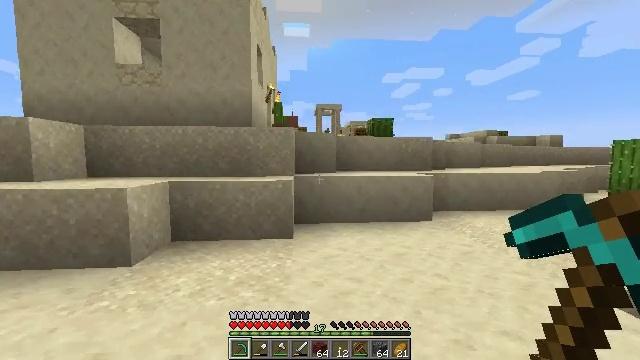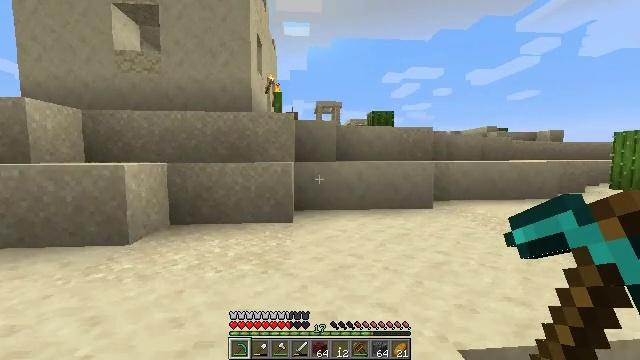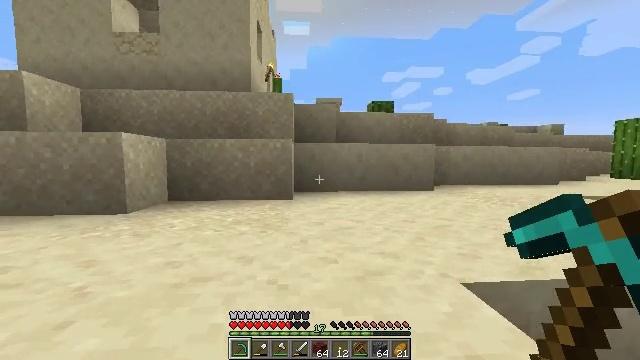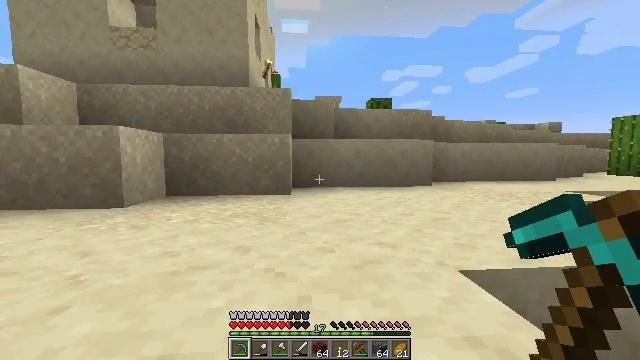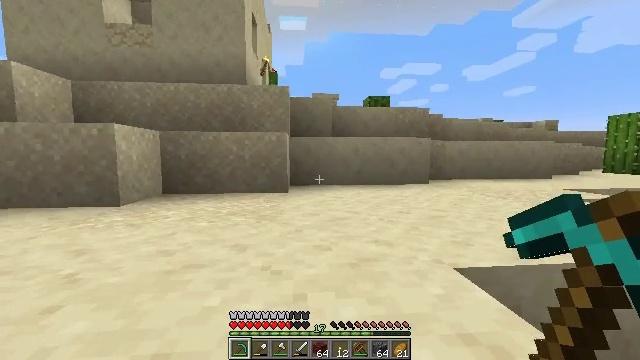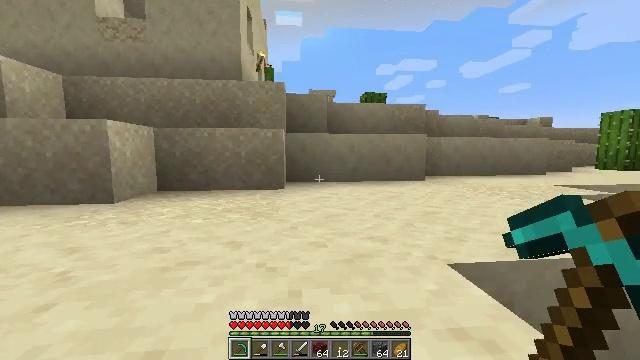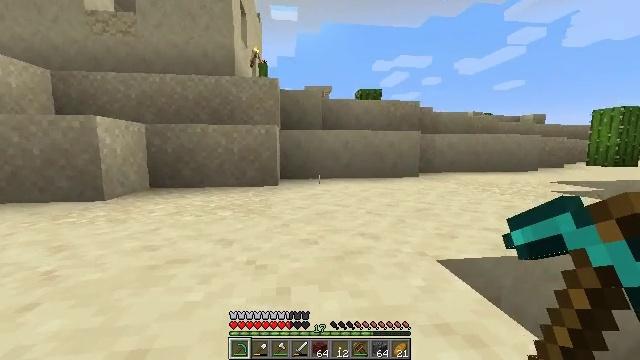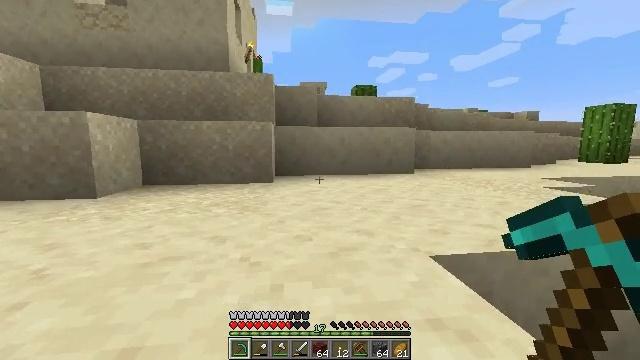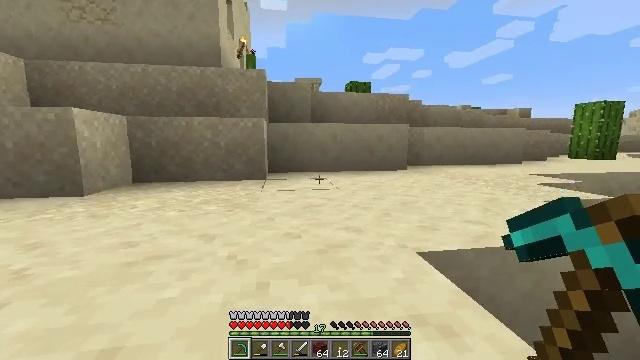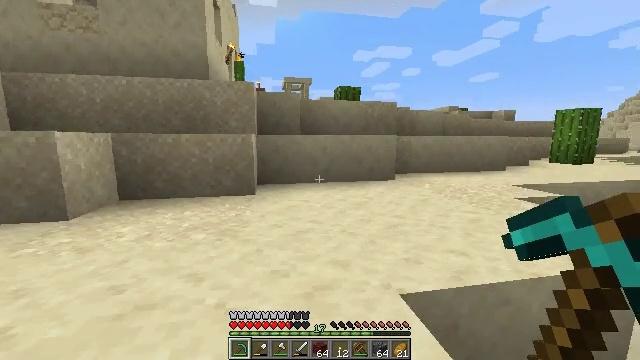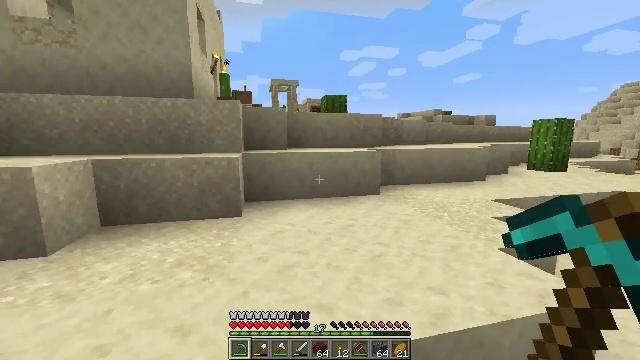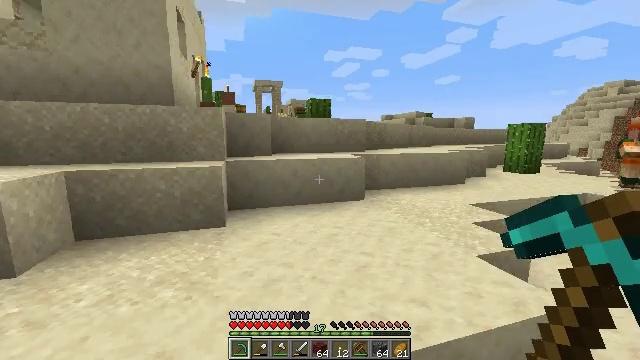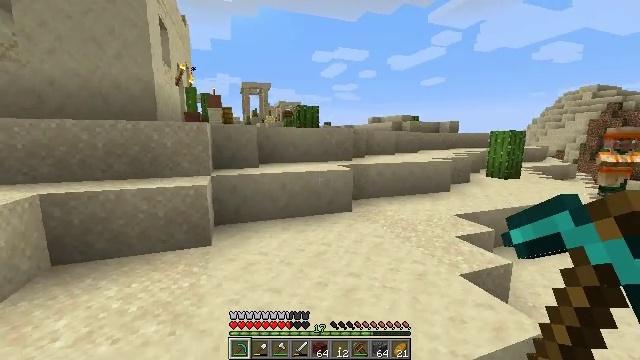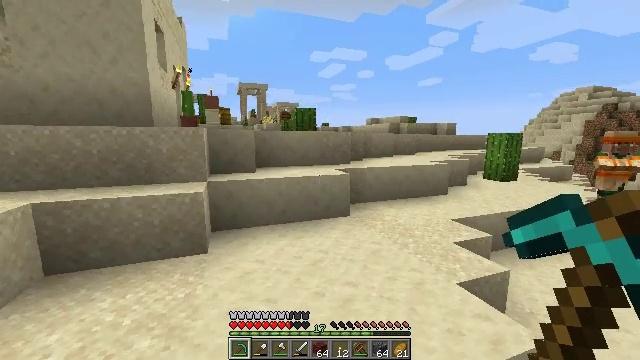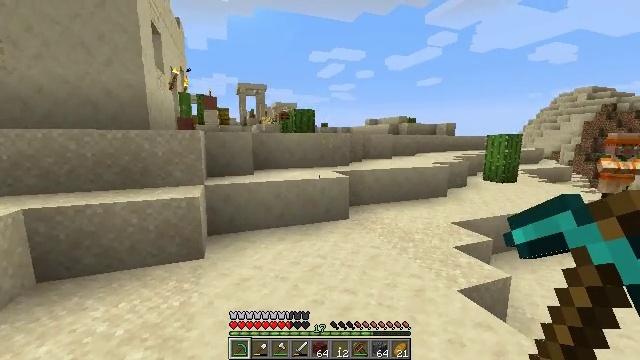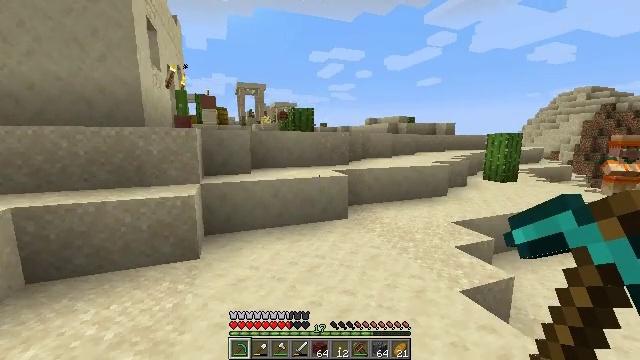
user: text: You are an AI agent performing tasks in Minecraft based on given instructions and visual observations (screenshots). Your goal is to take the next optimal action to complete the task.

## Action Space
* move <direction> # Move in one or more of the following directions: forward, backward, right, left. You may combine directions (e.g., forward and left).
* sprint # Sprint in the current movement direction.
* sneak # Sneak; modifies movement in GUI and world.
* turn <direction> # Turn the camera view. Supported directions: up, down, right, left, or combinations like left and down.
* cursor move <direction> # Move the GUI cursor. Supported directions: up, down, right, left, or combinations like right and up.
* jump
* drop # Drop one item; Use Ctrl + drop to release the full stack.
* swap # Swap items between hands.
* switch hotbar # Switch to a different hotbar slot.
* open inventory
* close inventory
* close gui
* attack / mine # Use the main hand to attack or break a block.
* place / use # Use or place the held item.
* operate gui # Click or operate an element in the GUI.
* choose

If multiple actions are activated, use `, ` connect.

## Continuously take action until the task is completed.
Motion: motion action
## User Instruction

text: Mine the white glazed terracotta block.
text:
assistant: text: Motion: move forward
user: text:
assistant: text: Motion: move forward
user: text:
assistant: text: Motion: move forward
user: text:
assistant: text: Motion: move forward
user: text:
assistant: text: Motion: move forward
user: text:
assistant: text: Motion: move forward
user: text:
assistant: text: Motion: move forward
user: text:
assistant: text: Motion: move forward, turn right
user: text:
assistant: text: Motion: move forward, turn right, jump
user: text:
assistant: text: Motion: move forward, turn right, jump
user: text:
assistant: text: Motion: move forward, turn right, jump
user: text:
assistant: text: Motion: move forward, turn right, jump
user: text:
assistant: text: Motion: move forward, jump
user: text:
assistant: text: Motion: move forward, jump
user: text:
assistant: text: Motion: move forward
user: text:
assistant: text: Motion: move forward
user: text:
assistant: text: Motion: move forward
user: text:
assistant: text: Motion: move forward
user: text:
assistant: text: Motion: move forward
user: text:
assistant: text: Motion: move forward
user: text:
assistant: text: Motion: move forward
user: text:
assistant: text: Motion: move forward
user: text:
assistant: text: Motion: move forward, turn right and down
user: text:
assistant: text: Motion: move forward, turn right and down
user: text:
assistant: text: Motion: move forward and move left, turn right and down
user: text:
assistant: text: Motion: move forward and move left, turn right and down
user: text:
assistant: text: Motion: move left, turn right
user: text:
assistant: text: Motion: move left
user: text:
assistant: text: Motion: move left
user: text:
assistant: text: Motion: move left